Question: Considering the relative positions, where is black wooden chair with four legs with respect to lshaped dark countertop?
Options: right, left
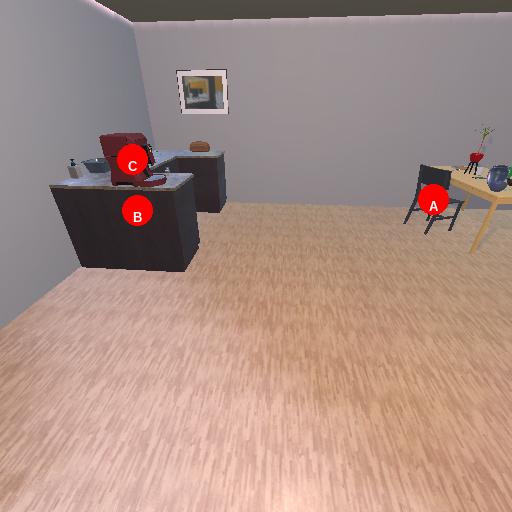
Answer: right